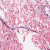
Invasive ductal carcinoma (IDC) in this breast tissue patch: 0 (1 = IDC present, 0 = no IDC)